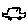
Label: car